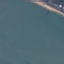
Label: SeaLake